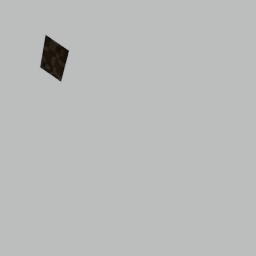
Label: decoration